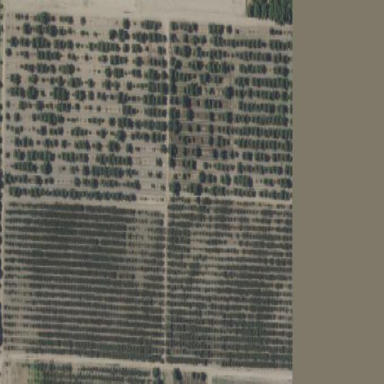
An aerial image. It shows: Orchard.